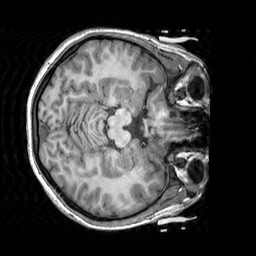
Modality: T1w
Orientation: axial
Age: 24
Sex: female
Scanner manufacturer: siemens
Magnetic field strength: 3 T
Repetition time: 2.3 s
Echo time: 0.00303 s